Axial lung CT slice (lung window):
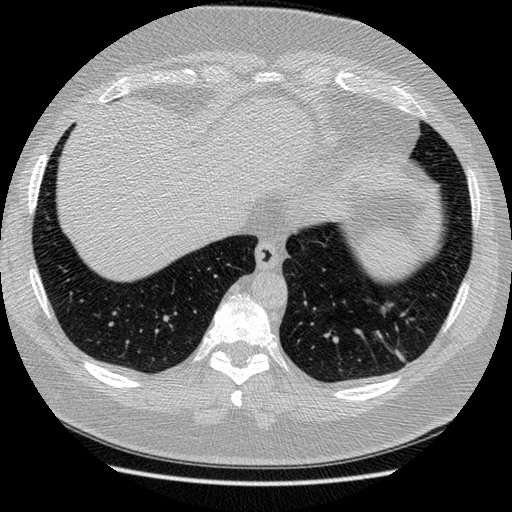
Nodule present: yes
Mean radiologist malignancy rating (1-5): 3.25